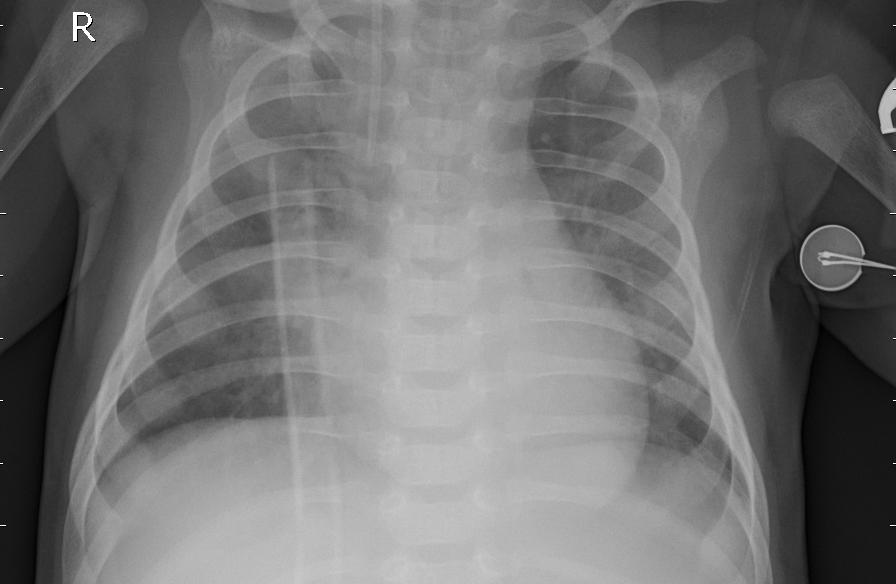
Diagnosis: PNEUMONIA